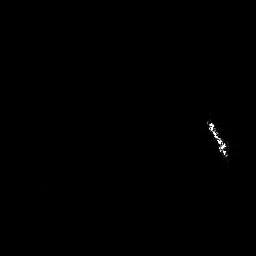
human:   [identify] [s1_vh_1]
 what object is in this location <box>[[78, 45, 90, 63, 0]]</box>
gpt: <ref>1 medium ship at the right</ref>